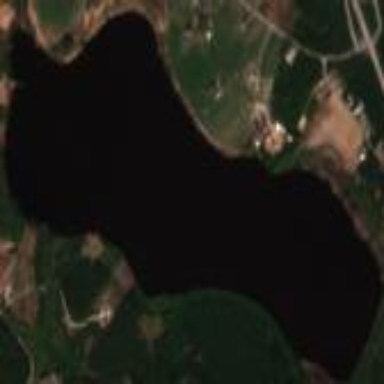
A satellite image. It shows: Serene lake surrounded by nature.